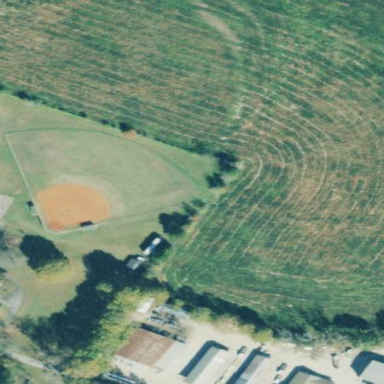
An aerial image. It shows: Baseball pitch for leisure and sports activities.